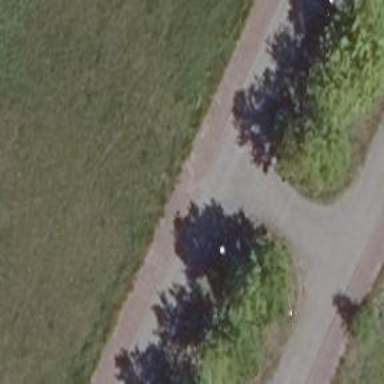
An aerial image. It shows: Unclassified road with no sidewalk.